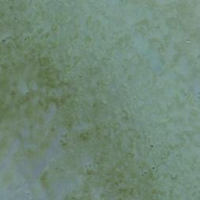
EUNIS habitat code: 14
Species observed at this site:
Tachybaptus ruficollis
Corvus corone
Podiceps cristatus
Fulica atra
Anas crecca
Anthus spinoletta
Larus marinus
Bucephala clangula
Chroicocephalus ridibundus
Cygnus columbianus
Larus michahellis
Cygnus olor
Ardea alba
Erithacus rubecula
Pica pica
Sitta europaea
Columba livia
Anas acuta
Accipiter nisus
Cyanistes caeruleus
Anas platyrhynchos
Troglodytes troglodytes
Larus canus
Aythya ferina
Aythya fuligula
Passer domesticus
Fringilla coelebs
Tadorna tadorna
Mareca penelope
Turdus merula
Phalacrocorax carbo
Spatula clypeata
Mareca strepera
Mergus merganser
Milvus milvus
Anser anser
Motacilla alba